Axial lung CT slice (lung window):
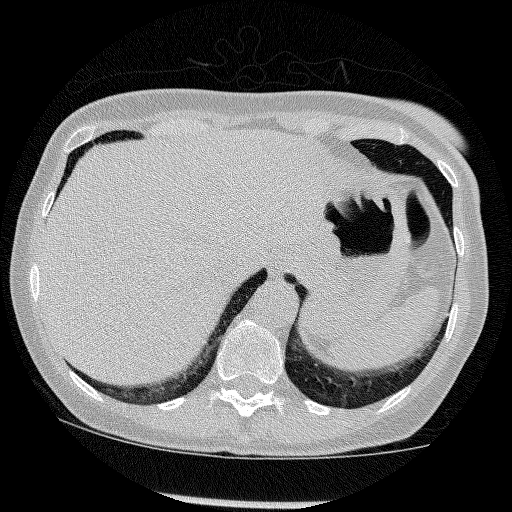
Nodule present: no